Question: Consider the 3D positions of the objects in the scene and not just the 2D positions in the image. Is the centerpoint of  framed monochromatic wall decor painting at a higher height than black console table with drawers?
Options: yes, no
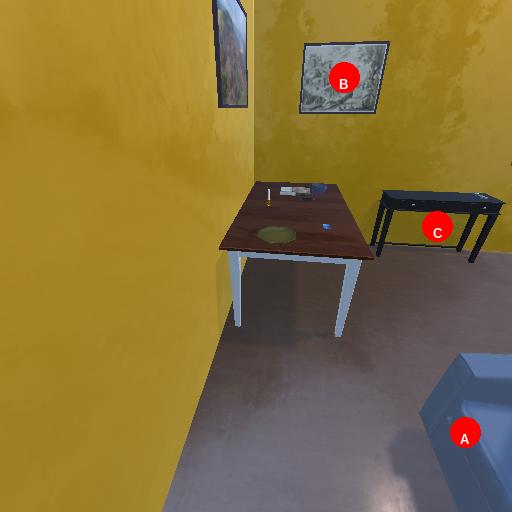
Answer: yes